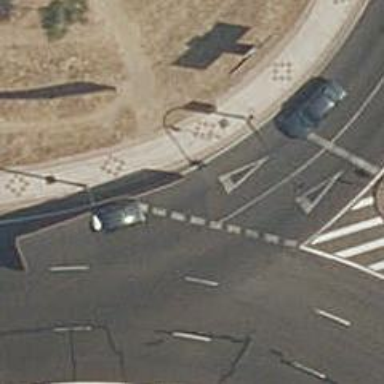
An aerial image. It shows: Road with "give way" sign.